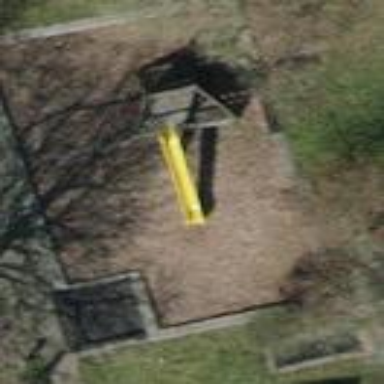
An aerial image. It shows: Playground area for leisure land.